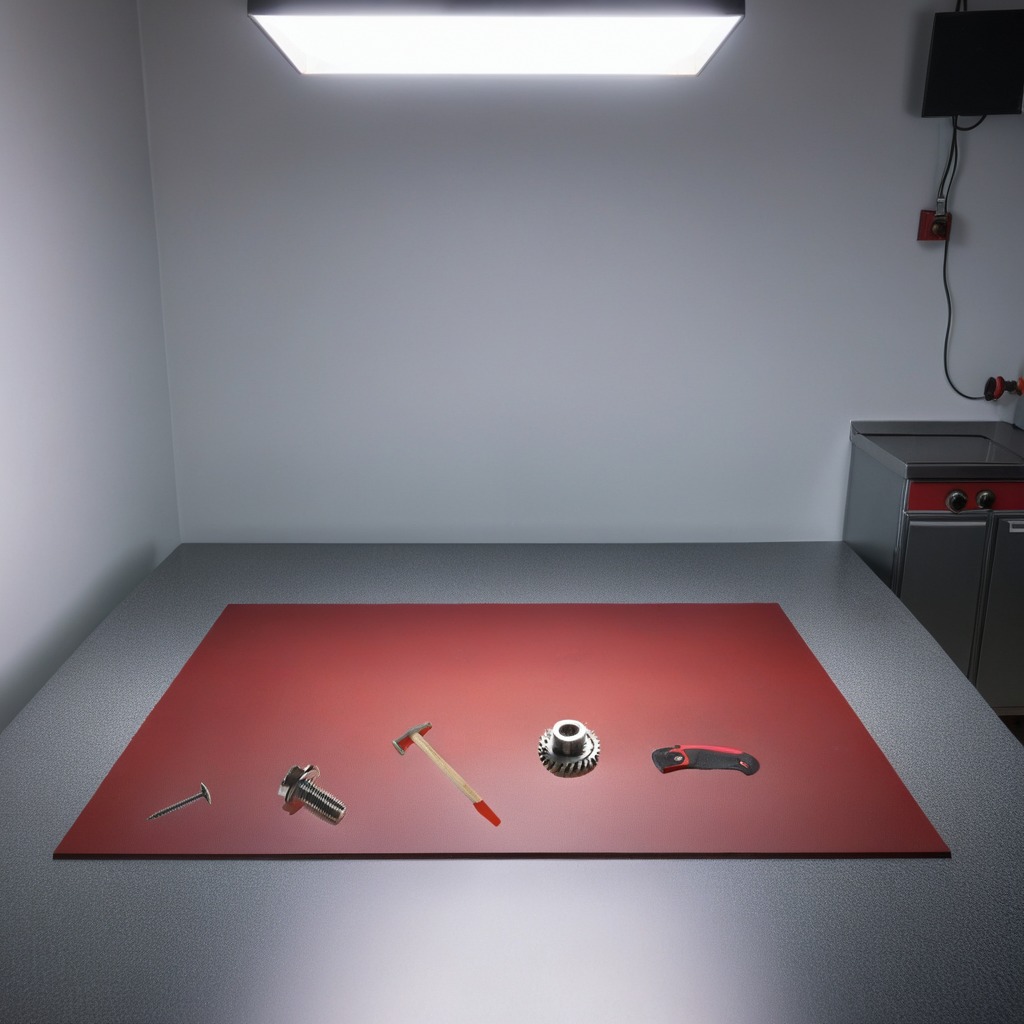
A steel gear with teeth, a utility knife, a metal machine screw, an iron nail, and a hammer are lying on the granite tabletop.